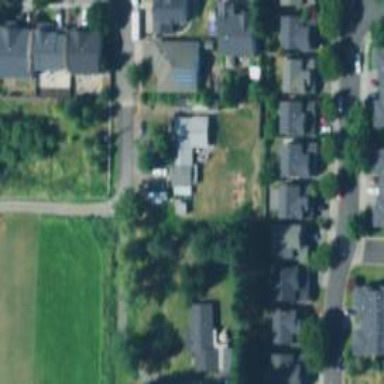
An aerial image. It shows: Rural residential area.